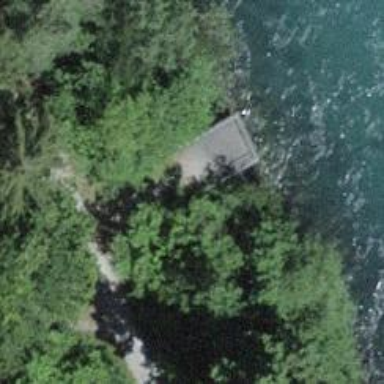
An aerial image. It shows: Pier made of concrete.